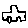
Label: car